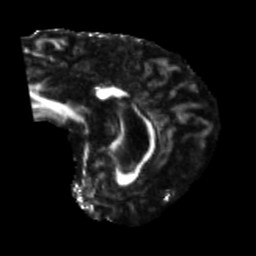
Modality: FA
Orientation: sagittal
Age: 58
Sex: male
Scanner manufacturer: siemens
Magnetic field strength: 3 T
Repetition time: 5.25 s
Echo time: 0.08 s